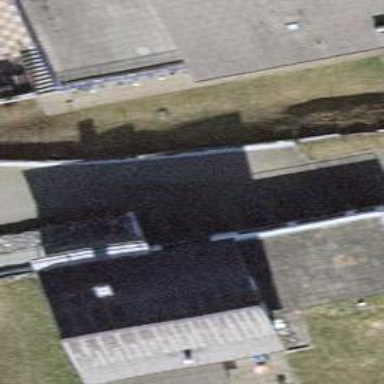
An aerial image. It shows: Detached building with gabled roof.